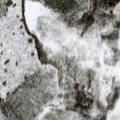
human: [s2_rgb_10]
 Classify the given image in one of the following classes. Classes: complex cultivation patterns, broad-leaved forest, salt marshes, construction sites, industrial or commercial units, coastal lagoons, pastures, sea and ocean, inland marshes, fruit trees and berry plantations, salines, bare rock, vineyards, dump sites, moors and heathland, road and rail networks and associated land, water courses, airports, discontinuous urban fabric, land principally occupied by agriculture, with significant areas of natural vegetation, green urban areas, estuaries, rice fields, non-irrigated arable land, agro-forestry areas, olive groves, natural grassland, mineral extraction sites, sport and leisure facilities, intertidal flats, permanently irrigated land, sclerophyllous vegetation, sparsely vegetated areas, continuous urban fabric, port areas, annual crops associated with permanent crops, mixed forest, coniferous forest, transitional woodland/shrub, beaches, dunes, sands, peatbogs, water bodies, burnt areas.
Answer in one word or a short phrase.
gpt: broad-leaved forest, coniferous forest, mixed forest, peatbogs